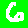
Digit: 6